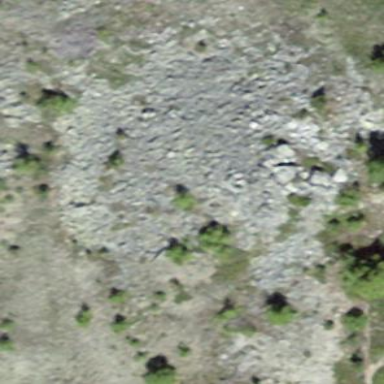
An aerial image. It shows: Natural scree.